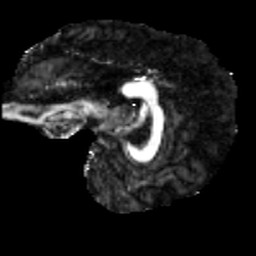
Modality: FA
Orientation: sagittal
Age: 24
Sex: female
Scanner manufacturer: siemens
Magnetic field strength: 3 T
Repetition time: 3.5 s
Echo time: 0.086 s